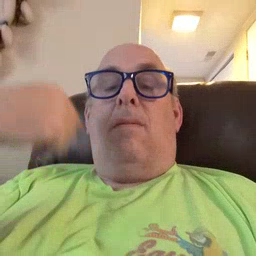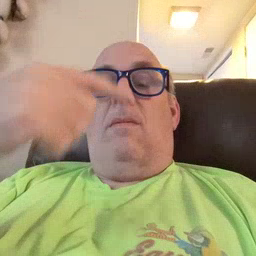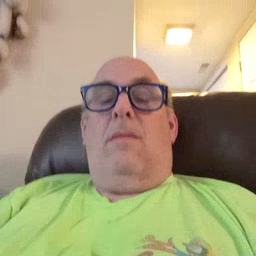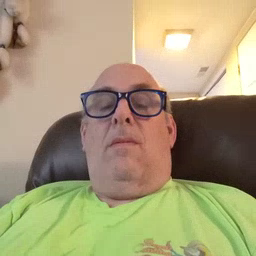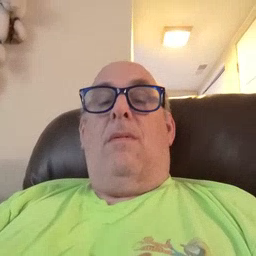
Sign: face